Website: walmart
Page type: cart
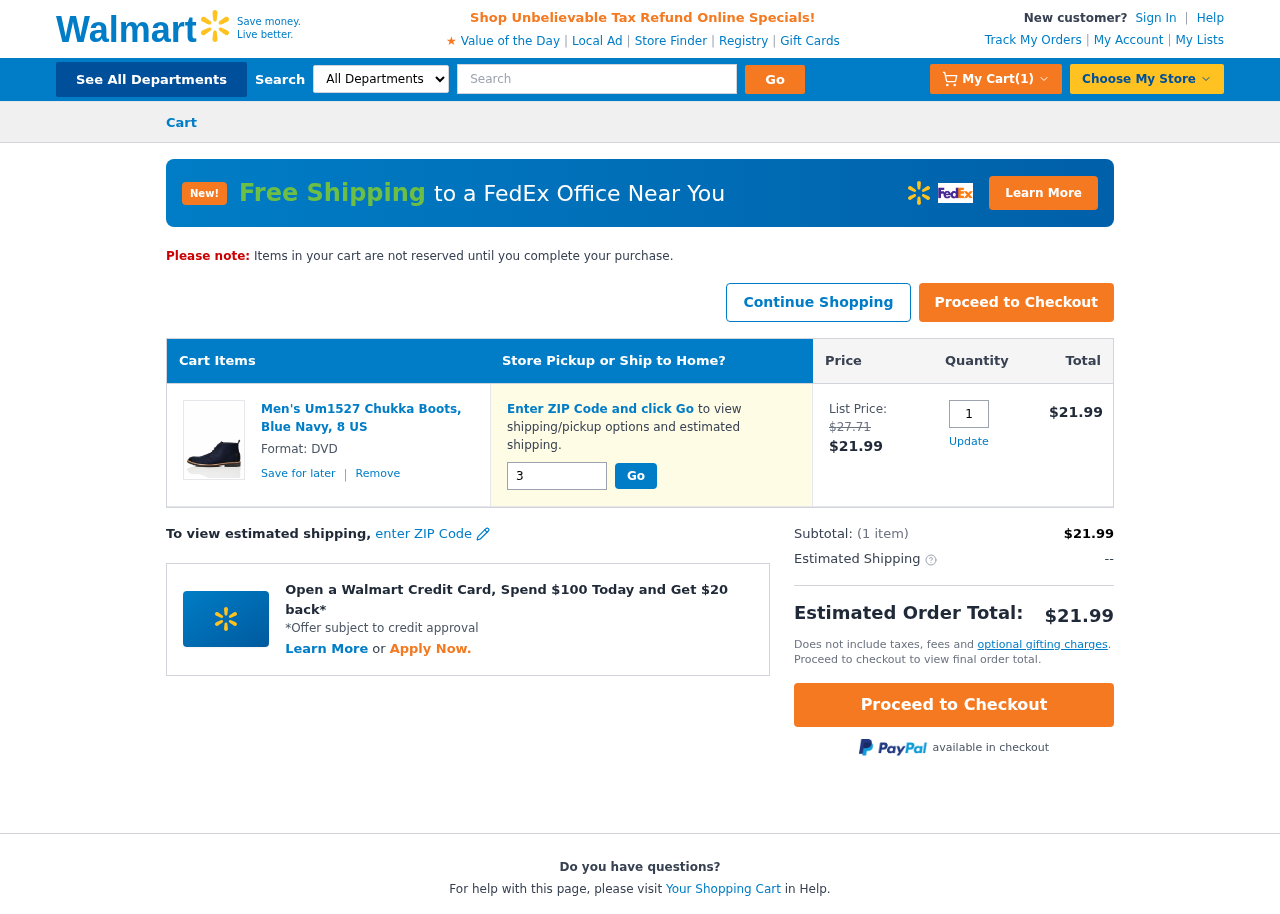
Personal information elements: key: PII_POSTCODE
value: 36848
Product elements: key: PRODUCT1_NAME
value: Men's Um1527 Chukka Boots, Blue Navy, 8 US
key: PRODUCT1_PRICE
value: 21.99
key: PRODUCT1_QUANTITY
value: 1
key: PRODUCT1_ORIGINAL_PRICE
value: $27.71
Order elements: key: ORDER_NUM_ITEMS
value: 1
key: ORDER_SUBTOTAL
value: $21.99
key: ORDER_TOTAL
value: $21.99
Search elements: key: HEADER_SEARCH
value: Search